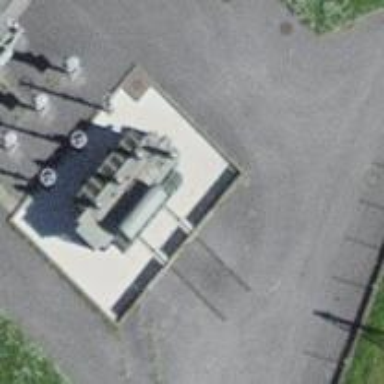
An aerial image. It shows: Transformer.